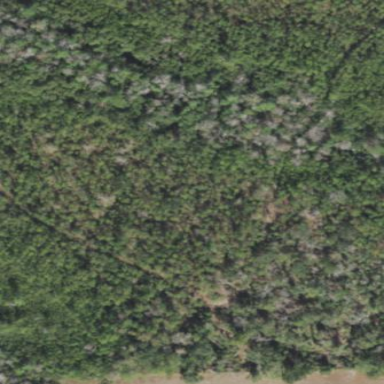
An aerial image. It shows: Mixed woodland with various types of leaves.